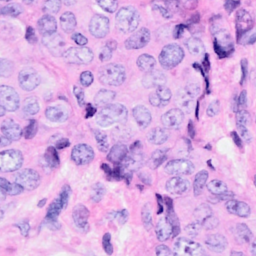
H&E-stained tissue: Breast